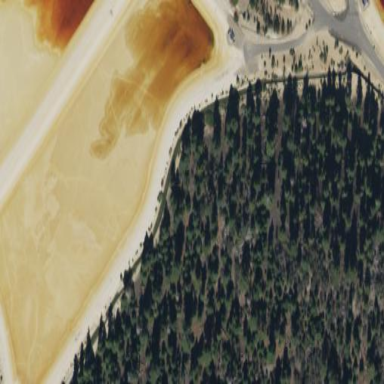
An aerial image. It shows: Tailings pond that is man-made.